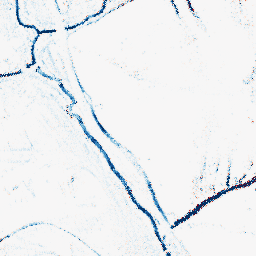
Category: morphological
Decomposition family: morphological_ellipse
Decomposition parameters: operation: closing
width: 5
height: 5
Upsampling method: regularized
Upsampling parameters: scale: 4
lambda_reg: 0.1
Upsampling scale: 4